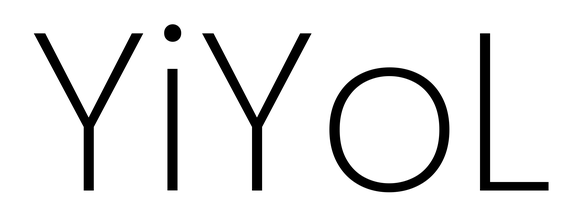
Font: Poppins-ExtraLight